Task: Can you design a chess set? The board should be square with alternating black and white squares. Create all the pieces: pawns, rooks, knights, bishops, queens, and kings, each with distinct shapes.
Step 4913:
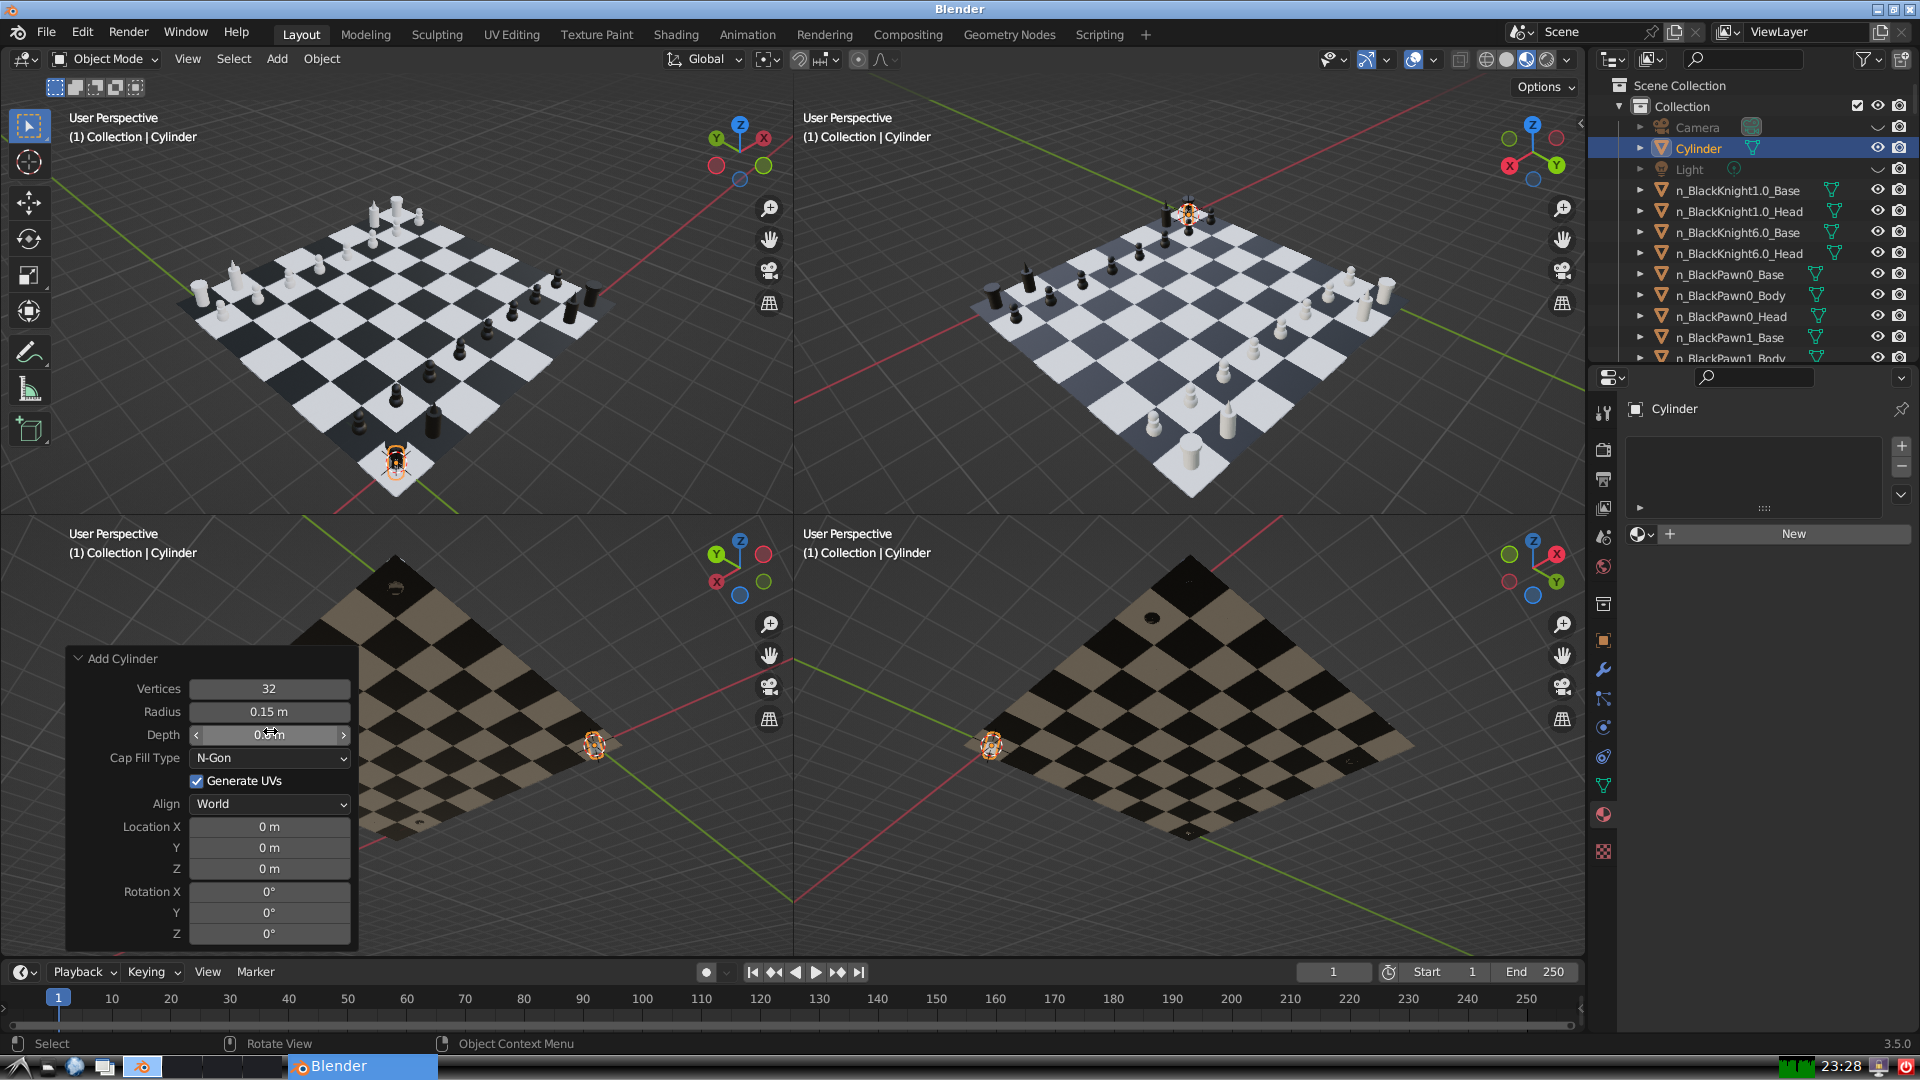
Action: click: no